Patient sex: M
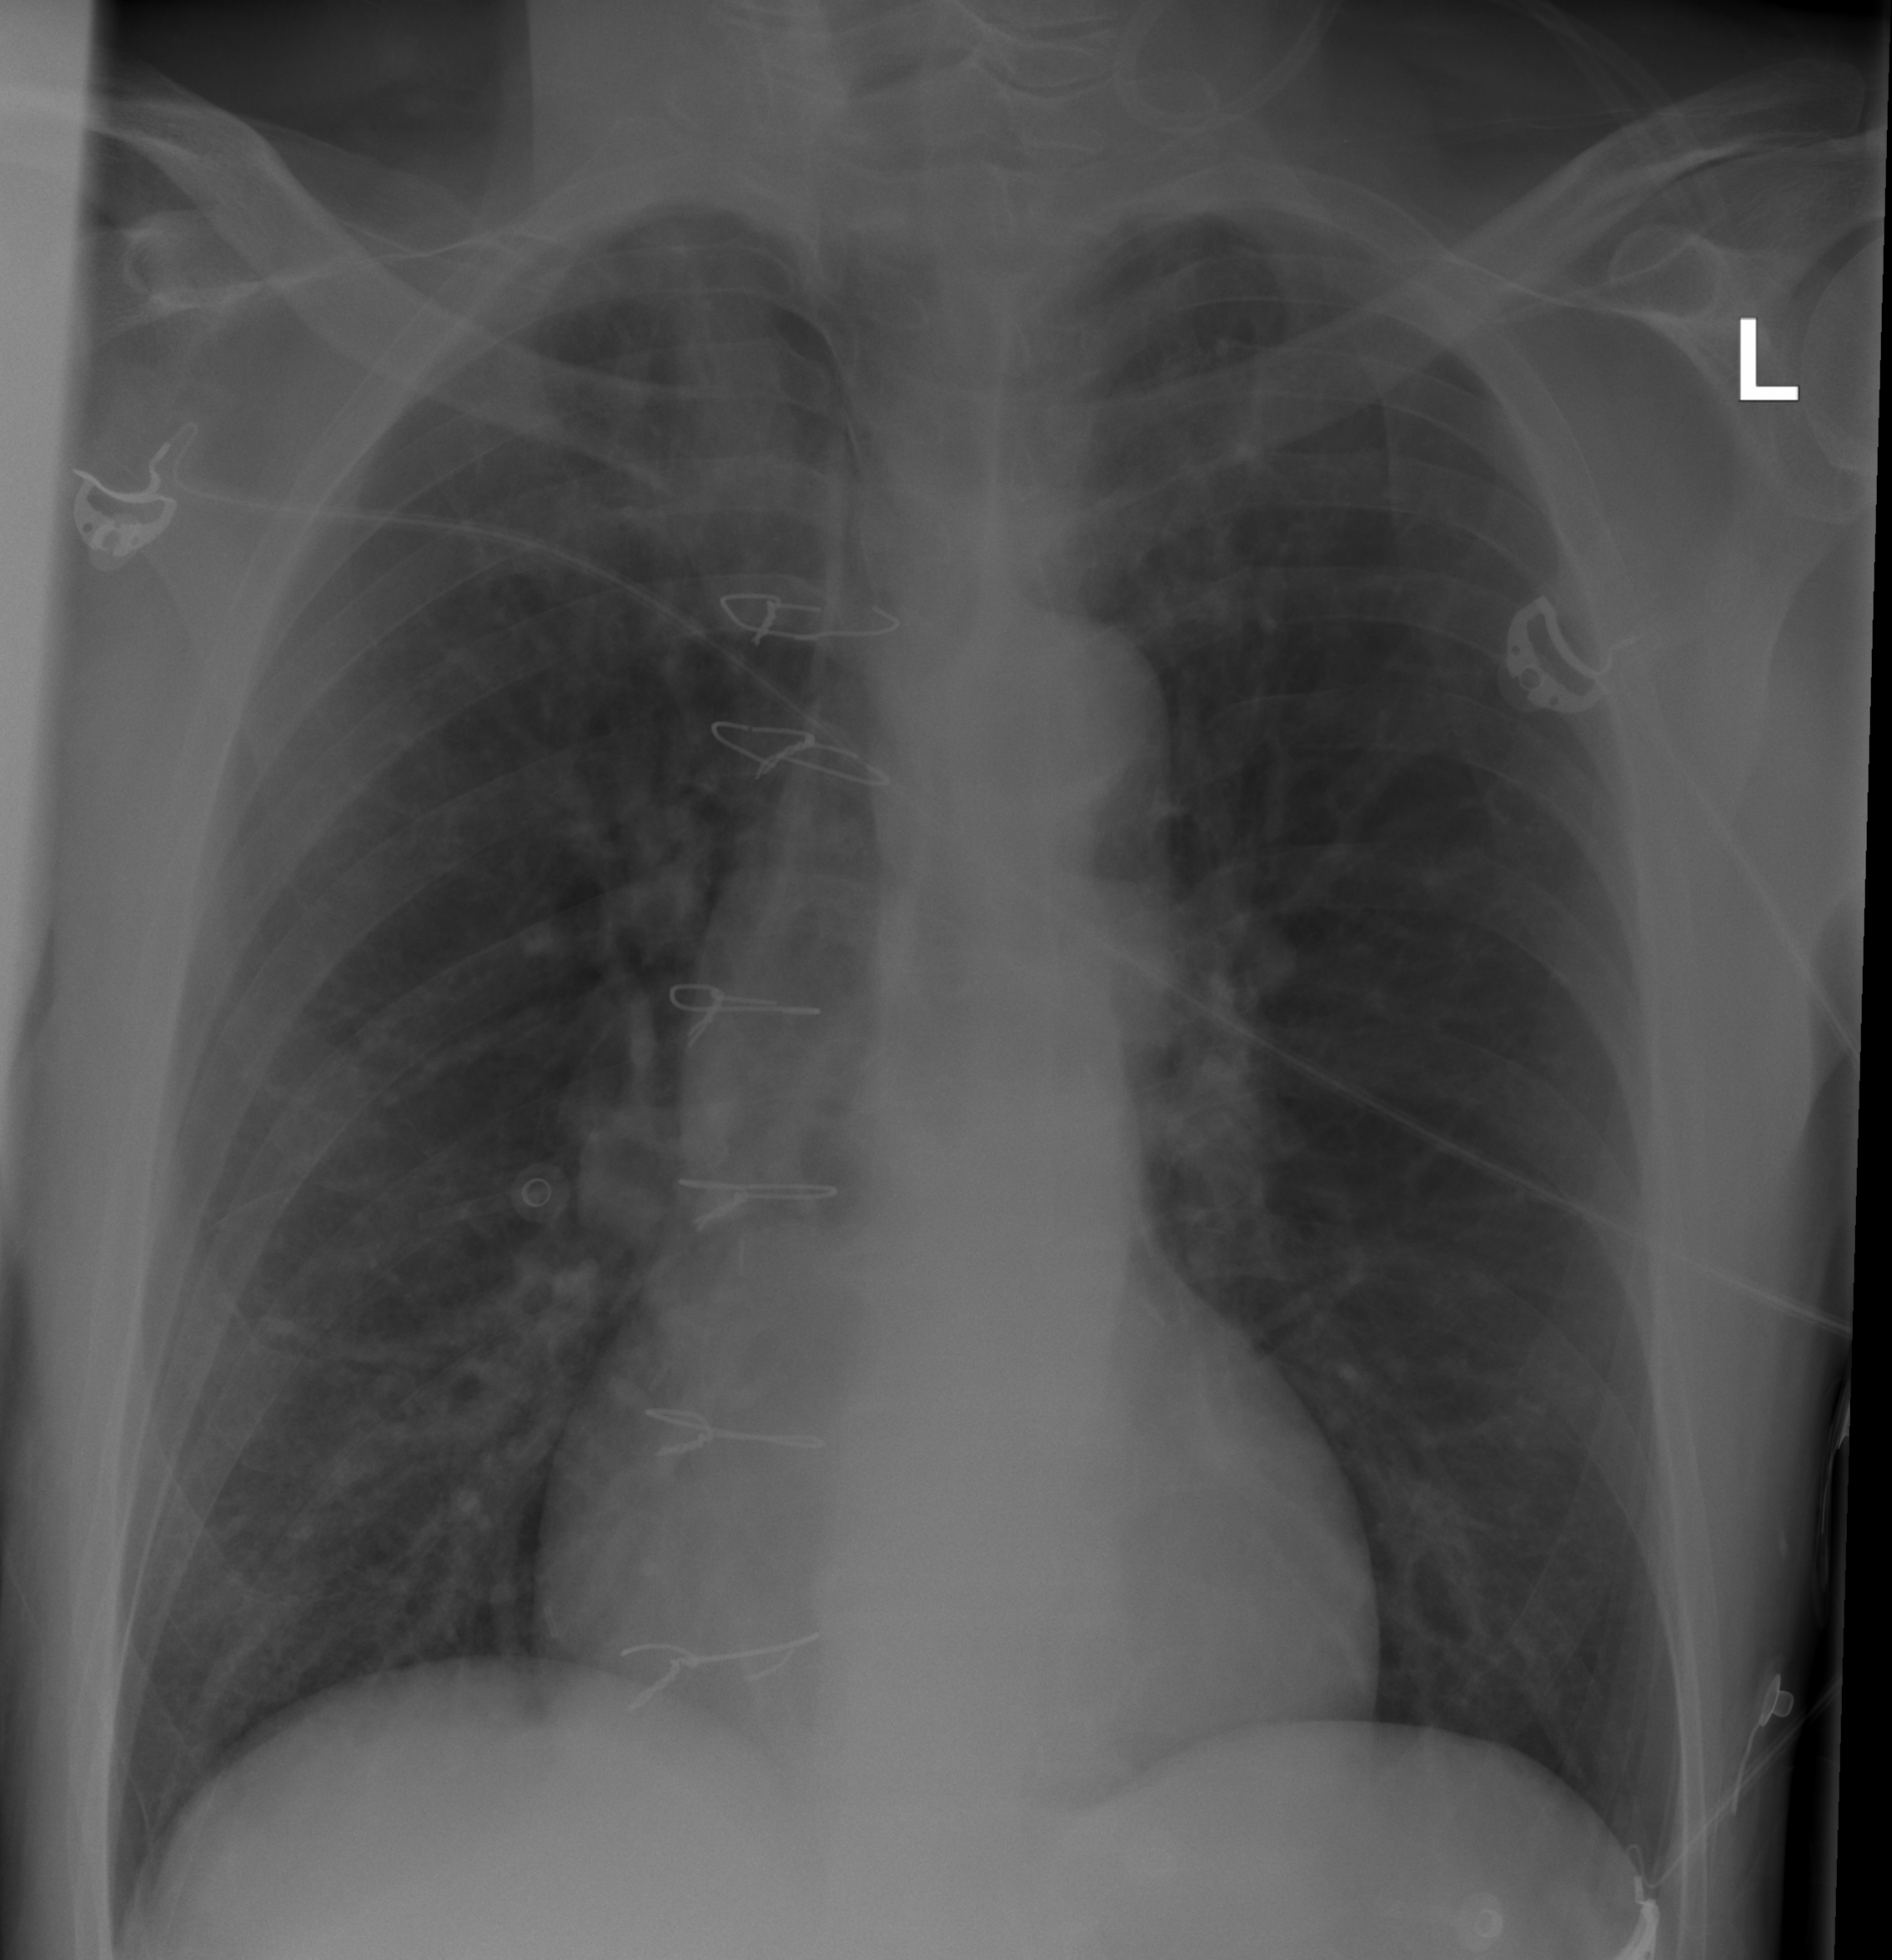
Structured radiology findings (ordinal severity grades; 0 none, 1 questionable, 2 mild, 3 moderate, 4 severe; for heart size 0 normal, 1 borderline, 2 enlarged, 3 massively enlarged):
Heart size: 0
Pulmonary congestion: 1
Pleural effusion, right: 0
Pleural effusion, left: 0
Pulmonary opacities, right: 0
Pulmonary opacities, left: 0
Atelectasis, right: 1
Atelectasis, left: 1